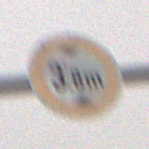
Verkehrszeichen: TatsaechlicheHoehe
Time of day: Midday
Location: Outdoor (Nature)
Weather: Overcast
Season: Winter
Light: Natural